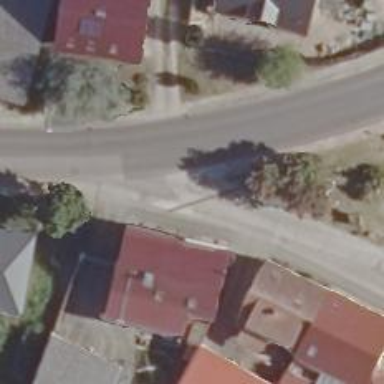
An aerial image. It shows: Residential road with concrete surface.